Question: How do I use the AutoGenerateEditButton to update my gridview Table (has a dataset bound to it -Dataset Retrieved from an sql database)

--Removed the Broken code in the question to put Fixed code in the Answer--
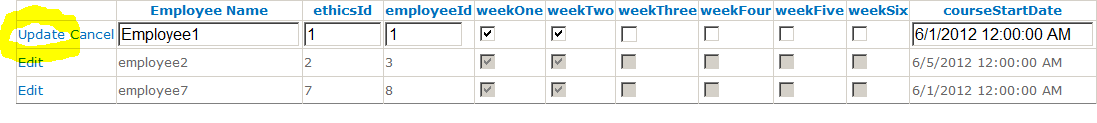
Answer: To get the values of the updated row add this to your "RowUpdating" event handler
protected void grdViewDetails_RowUpdating(object sender, GridViewUpdateEventArgs e)
{
'''
GridViewRow row = (GridViewRow)grdViewDetails.Rows[e.RowIndex];
foreach (Control item in row.Controls)
{
if (item.Controls[0] is TextBox)
{
TextBox textbox = (TextBox)item.Controls[0];
string x = textbox.Text; //theres your value you can do stuff with
}
if (item.Controls[0] is Label)
{
Label mylabel = (Label)item;
//do stuff - just do the same as the textbox
}
}
'''
}
and in "RowEditing" event handler
'''
protected void grdViewDetails_RowEditing1(object sender, GridViewEditEventArgs e)
{
grdViewDetails.EditIndex = e.NewEditIndex;
//e.newedit index:- will be provide index of row for which edit button is selected
grdViewDetails.DataSource = yourdatasource //mine was a datset
grdViewDetails.DataBind();
}
'''